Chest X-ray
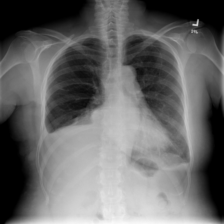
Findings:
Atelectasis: negative
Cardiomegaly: negative
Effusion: negative
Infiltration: negative
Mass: negative
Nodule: negative
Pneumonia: negative
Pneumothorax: negative
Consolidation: negative
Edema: negative
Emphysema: negative
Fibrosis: negative
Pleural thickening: negative
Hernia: negative